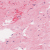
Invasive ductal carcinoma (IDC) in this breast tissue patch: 0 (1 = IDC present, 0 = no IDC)